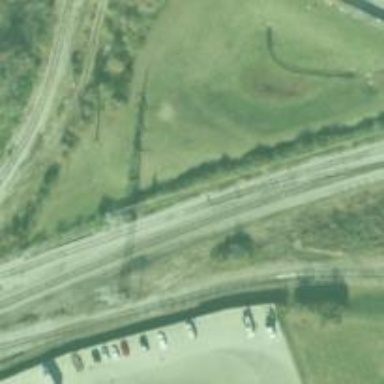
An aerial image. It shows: Rail spur service.